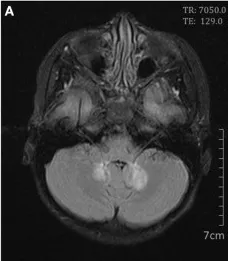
Cerebral magnetic resonance imaging on day 9. Axial FLAIR scan showed high signals in the bilateral cerebellum.
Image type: radiology (mri)